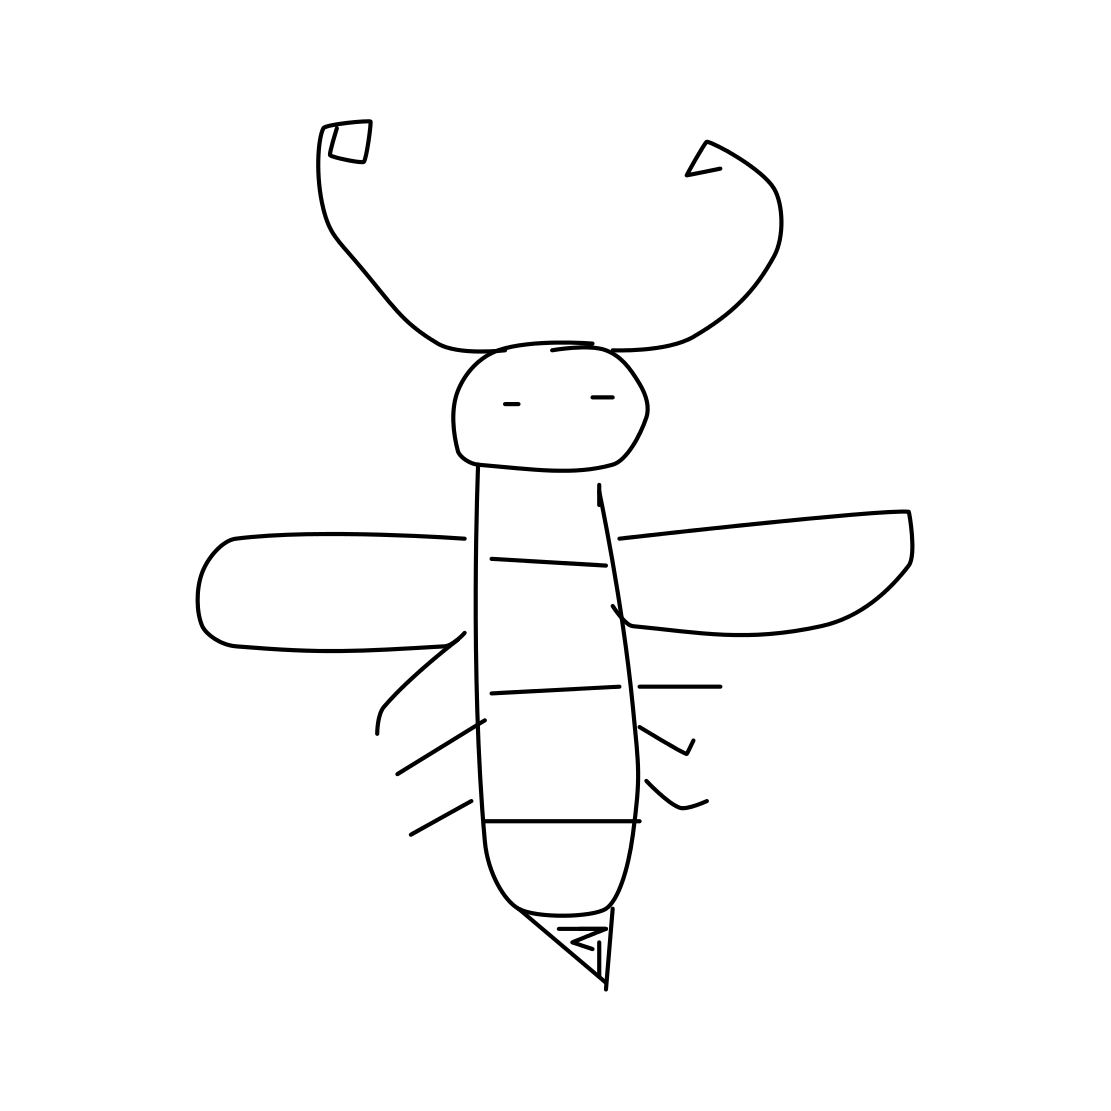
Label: bee